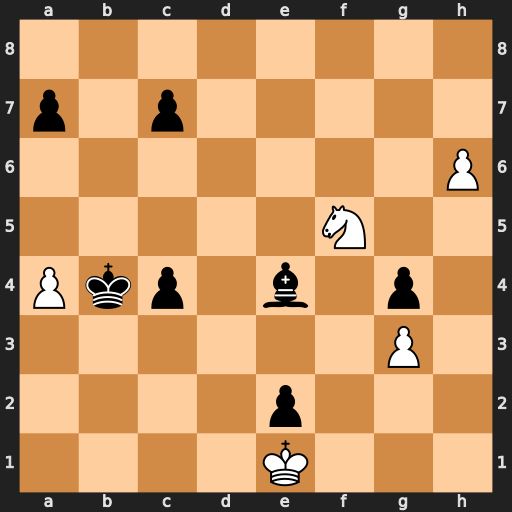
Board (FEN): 8/p1p5/7P/5N2/Pkp1b1p1/6P1/4p3/4K3
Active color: w
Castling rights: -
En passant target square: -
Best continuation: h7 Bxf5 h8=Q